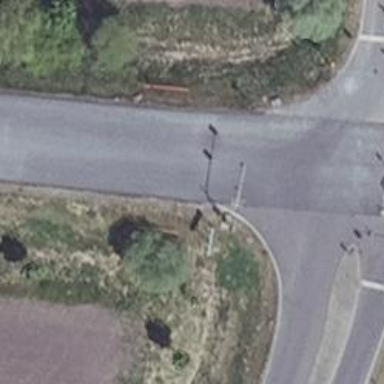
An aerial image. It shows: Road with traffic signals controlling the flow of traffic.